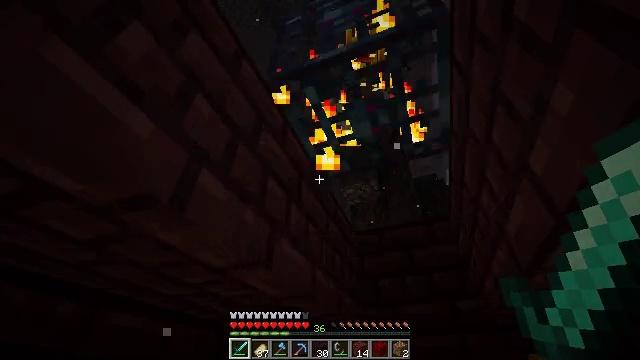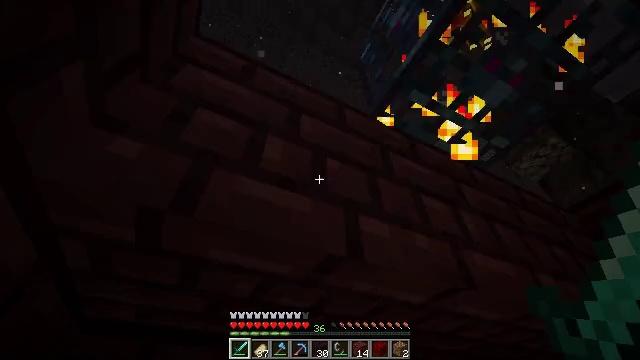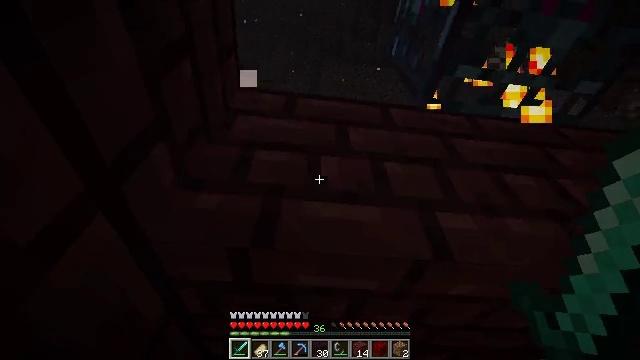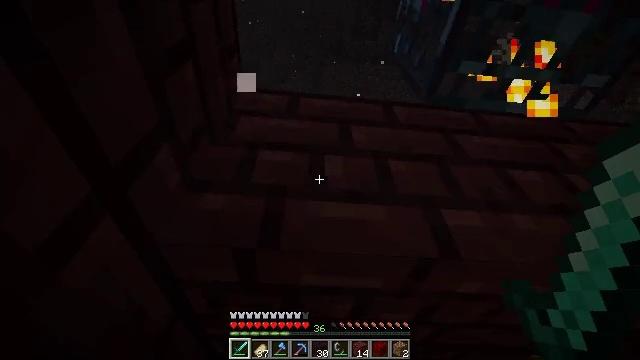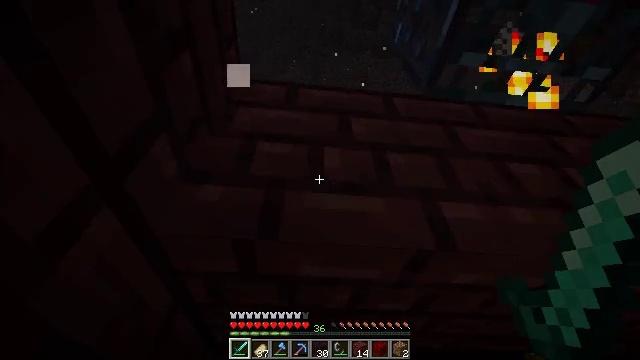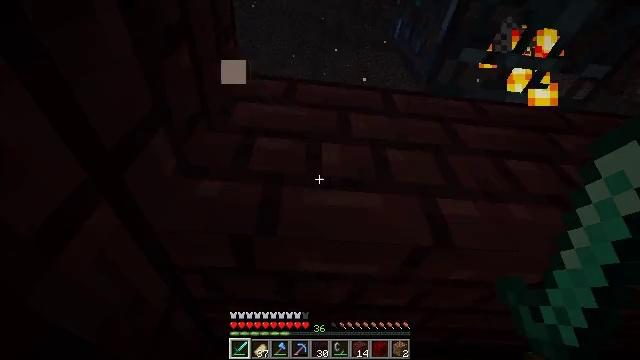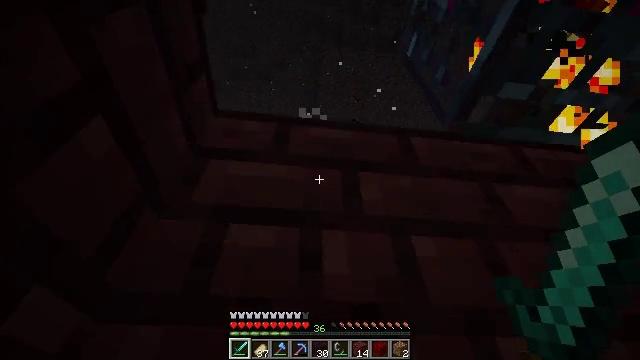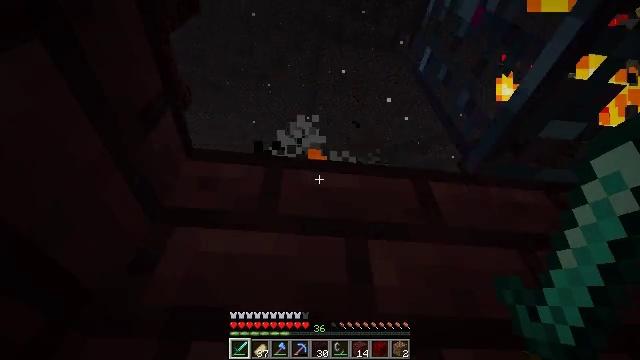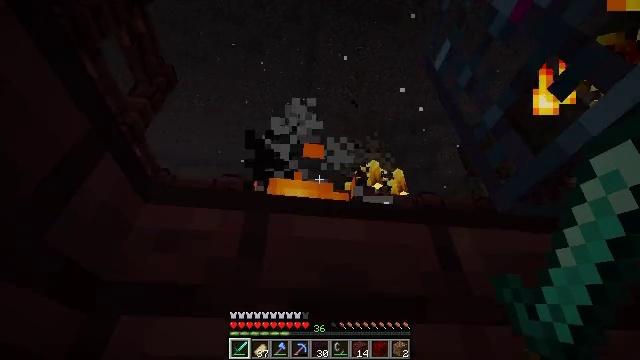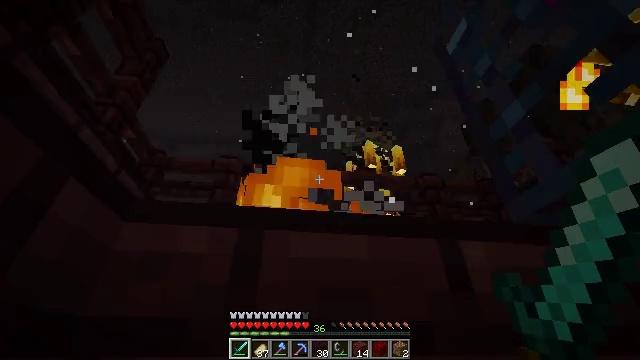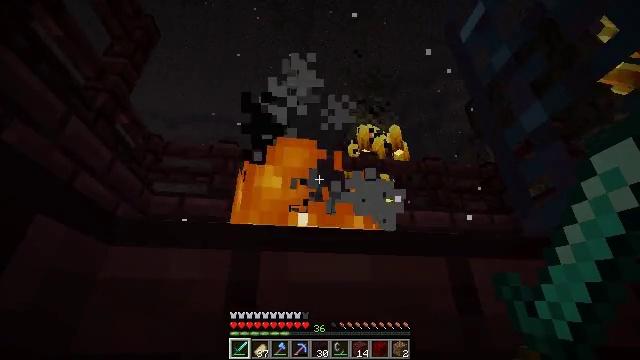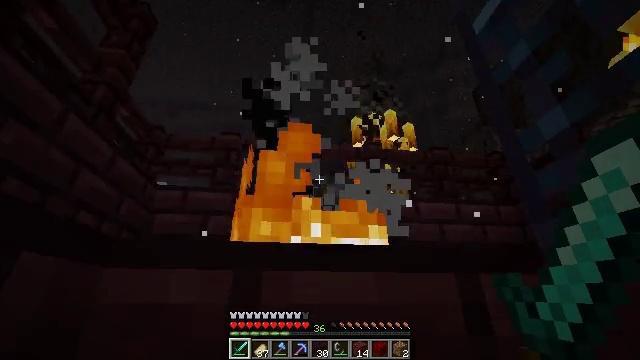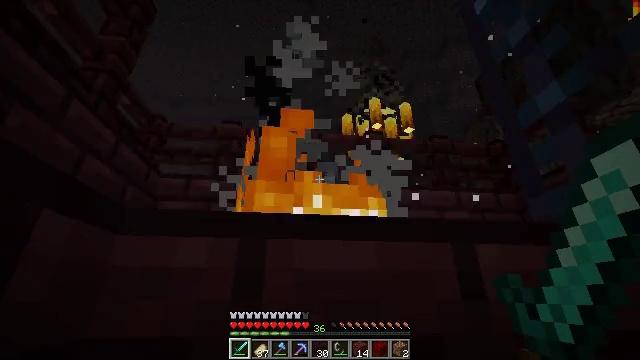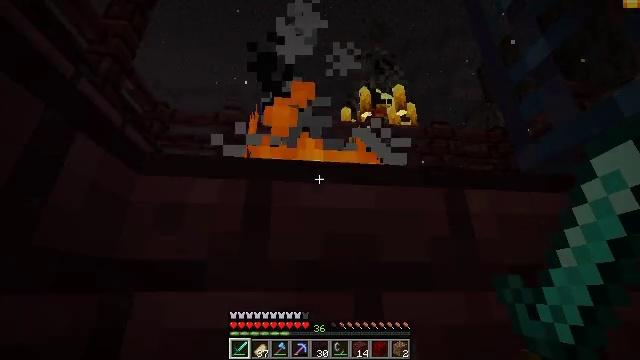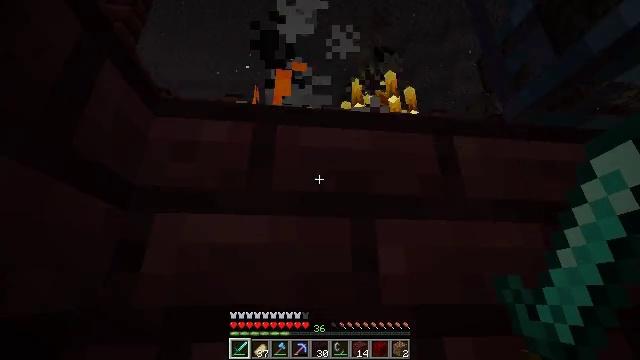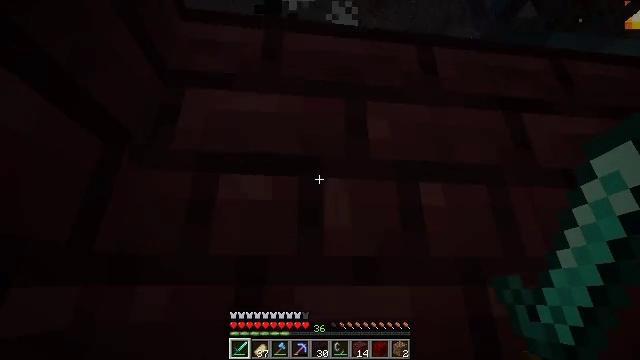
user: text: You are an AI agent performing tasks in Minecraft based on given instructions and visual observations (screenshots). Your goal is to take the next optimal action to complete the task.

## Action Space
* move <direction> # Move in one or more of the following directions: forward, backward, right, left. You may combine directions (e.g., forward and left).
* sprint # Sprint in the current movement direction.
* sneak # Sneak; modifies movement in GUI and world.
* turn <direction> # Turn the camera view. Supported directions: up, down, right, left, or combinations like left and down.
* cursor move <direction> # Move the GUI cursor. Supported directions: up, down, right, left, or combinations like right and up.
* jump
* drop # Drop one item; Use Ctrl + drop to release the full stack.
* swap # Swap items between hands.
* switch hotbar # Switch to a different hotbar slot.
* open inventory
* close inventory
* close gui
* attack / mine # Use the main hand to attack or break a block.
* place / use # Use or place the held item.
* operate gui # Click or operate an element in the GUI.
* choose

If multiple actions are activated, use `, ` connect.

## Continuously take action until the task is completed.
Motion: motion action
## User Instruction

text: Mine nether bricks.
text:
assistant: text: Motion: turn left and up
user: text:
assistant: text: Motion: turn left and up
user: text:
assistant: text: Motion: turn left
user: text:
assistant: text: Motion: turn down
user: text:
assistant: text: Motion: no_op
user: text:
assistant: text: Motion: jump
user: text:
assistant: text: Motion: jump
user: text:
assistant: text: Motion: turn right and down, jump
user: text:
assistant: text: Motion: turn down, jump
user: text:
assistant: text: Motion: turn down, jump
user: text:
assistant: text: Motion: turn down, jump
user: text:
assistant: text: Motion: turn down, jump
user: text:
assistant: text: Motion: turn down, jump
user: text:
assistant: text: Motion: no_op
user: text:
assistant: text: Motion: no_op
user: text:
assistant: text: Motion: no_op
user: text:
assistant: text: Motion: no_op
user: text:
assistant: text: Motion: no_op
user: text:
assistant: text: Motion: no_op
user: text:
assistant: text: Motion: no_op
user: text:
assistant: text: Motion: no_op
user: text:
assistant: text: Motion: turn down
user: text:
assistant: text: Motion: turn down
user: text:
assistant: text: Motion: turn left and down, jump
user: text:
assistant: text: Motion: jump
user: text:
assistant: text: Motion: jump
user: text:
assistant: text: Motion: jump
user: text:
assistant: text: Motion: jump
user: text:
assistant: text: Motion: jump
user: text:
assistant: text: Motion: attack / mine, jump